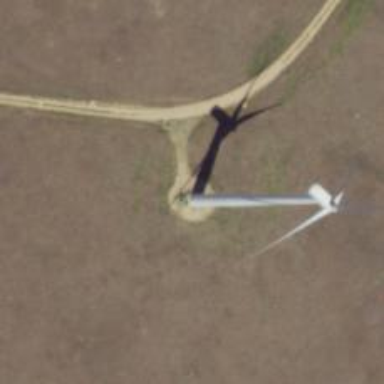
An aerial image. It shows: Wind generator powered by horizontal-axis wind turbine.